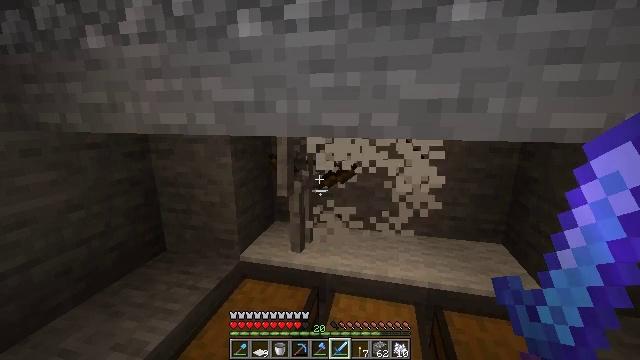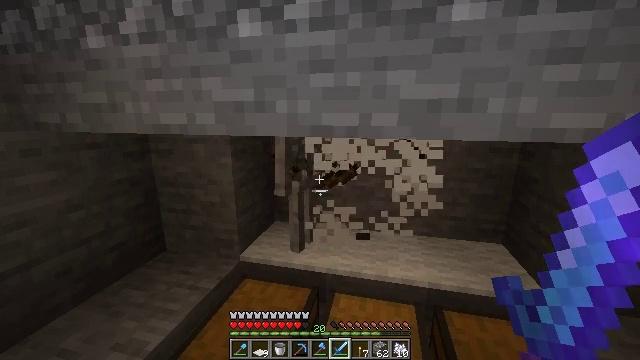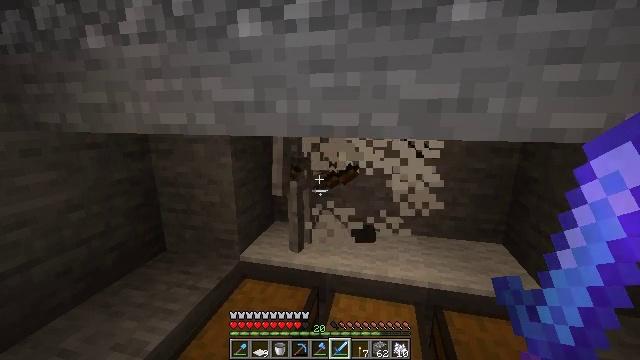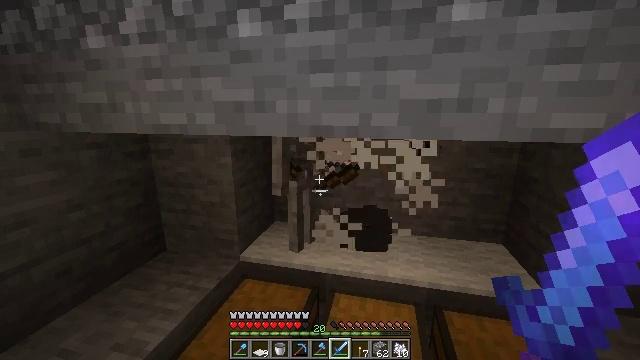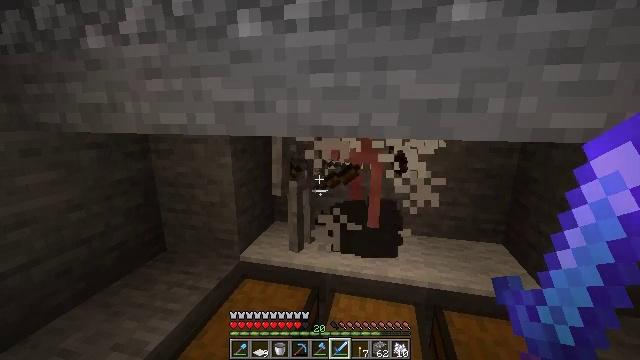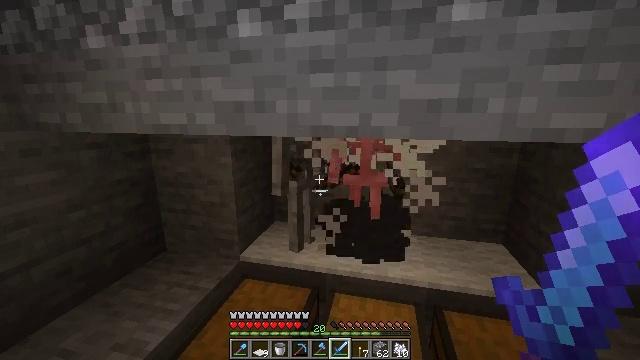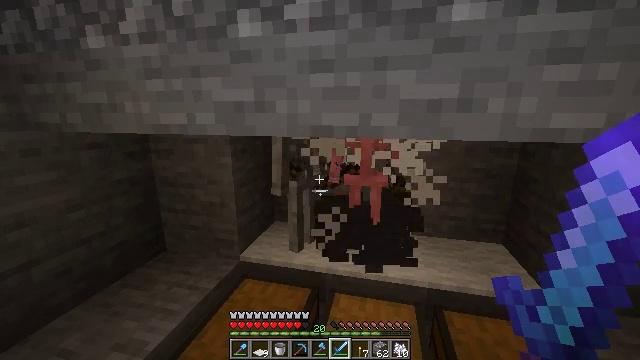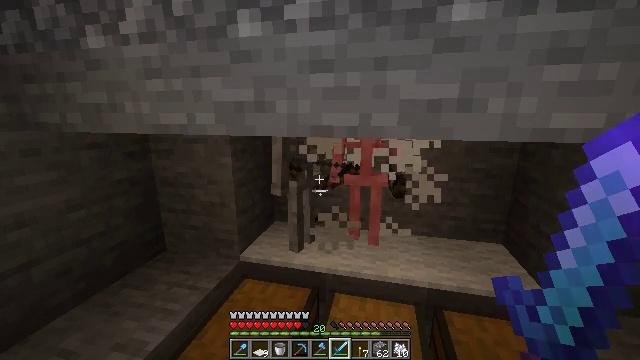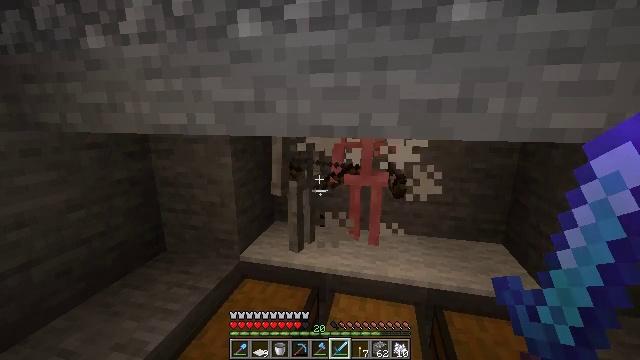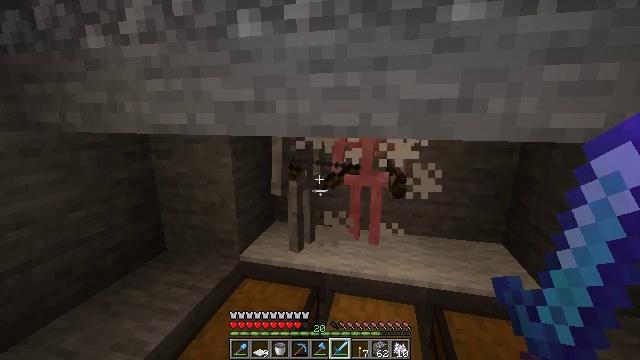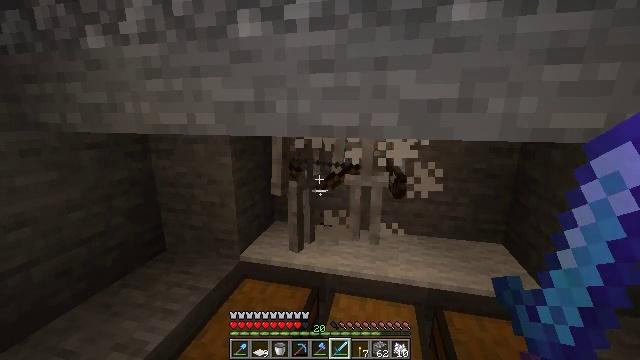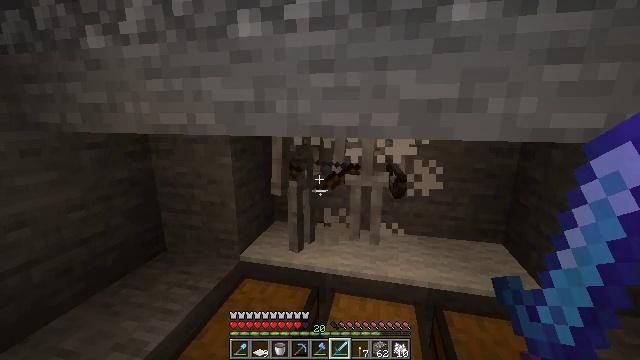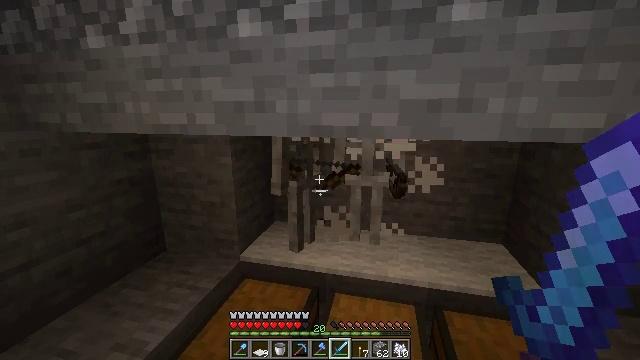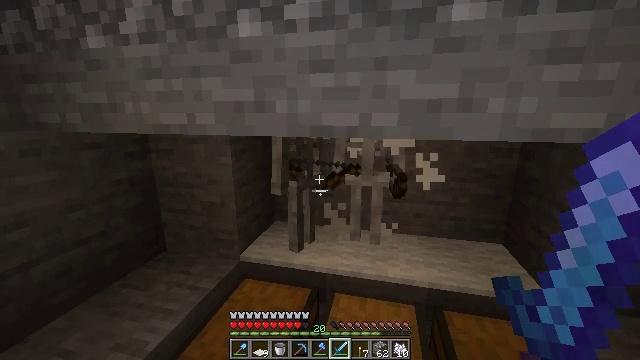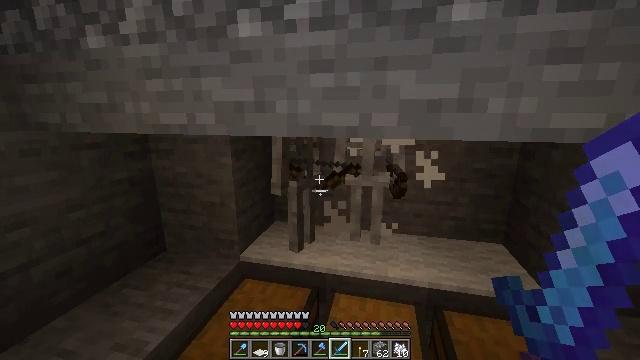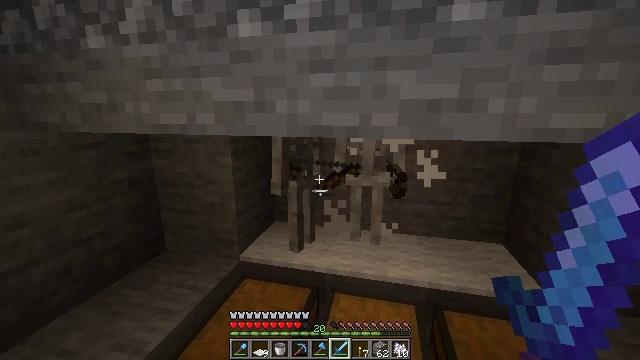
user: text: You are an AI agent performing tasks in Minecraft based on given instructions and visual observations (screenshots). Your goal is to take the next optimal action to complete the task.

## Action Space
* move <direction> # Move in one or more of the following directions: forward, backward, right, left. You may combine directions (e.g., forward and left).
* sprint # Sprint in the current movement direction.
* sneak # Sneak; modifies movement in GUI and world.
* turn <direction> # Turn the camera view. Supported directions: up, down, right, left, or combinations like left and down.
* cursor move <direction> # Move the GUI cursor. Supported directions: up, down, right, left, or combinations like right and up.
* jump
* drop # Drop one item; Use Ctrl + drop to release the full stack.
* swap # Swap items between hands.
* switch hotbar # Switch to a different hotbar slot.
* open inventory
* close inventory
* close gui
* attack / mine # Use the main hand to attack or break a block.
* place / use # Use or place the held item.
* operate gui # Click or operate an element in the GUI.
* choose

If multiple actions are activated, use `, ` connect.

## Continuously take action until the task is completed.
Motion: motion action
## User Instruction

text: Kill mobs.
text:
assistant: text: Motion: no_op
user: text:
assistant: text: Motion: no_op
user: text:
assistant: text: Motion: no_op
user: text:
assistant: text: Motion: no_op
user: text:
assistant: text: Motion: no_op
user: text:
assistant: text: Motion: no_op
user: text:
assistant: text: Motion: no_op
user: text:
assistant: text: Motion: no_op
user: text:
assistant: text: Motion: no_op
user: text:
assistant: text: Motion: no_op
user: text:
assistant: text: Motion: no_op
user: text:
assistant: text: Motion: no_op
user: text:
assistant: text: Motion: no_op
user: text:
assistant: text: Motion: no_op
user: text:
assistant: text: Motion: no_op
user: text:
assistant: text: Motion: no_op
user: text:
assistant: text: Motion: no_op
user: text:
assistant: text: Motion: no_op
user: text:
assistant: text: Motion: no_op
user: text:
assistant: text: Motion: no_op
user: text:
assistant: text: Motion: no_op
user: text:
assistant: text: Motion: turn right
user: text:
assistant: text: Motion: turn right
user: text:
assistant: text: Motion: turn right
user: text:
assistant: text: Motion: turn right
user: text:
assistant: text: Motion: no_op
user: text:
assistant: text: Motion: no_op
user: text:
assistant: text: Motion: no_op
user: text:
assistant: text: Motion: no_op
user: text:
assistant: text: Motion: no_op